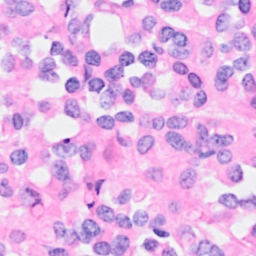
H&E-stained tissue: Breast